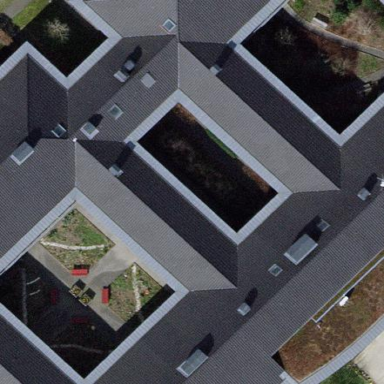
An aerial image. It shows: Nursing home building.